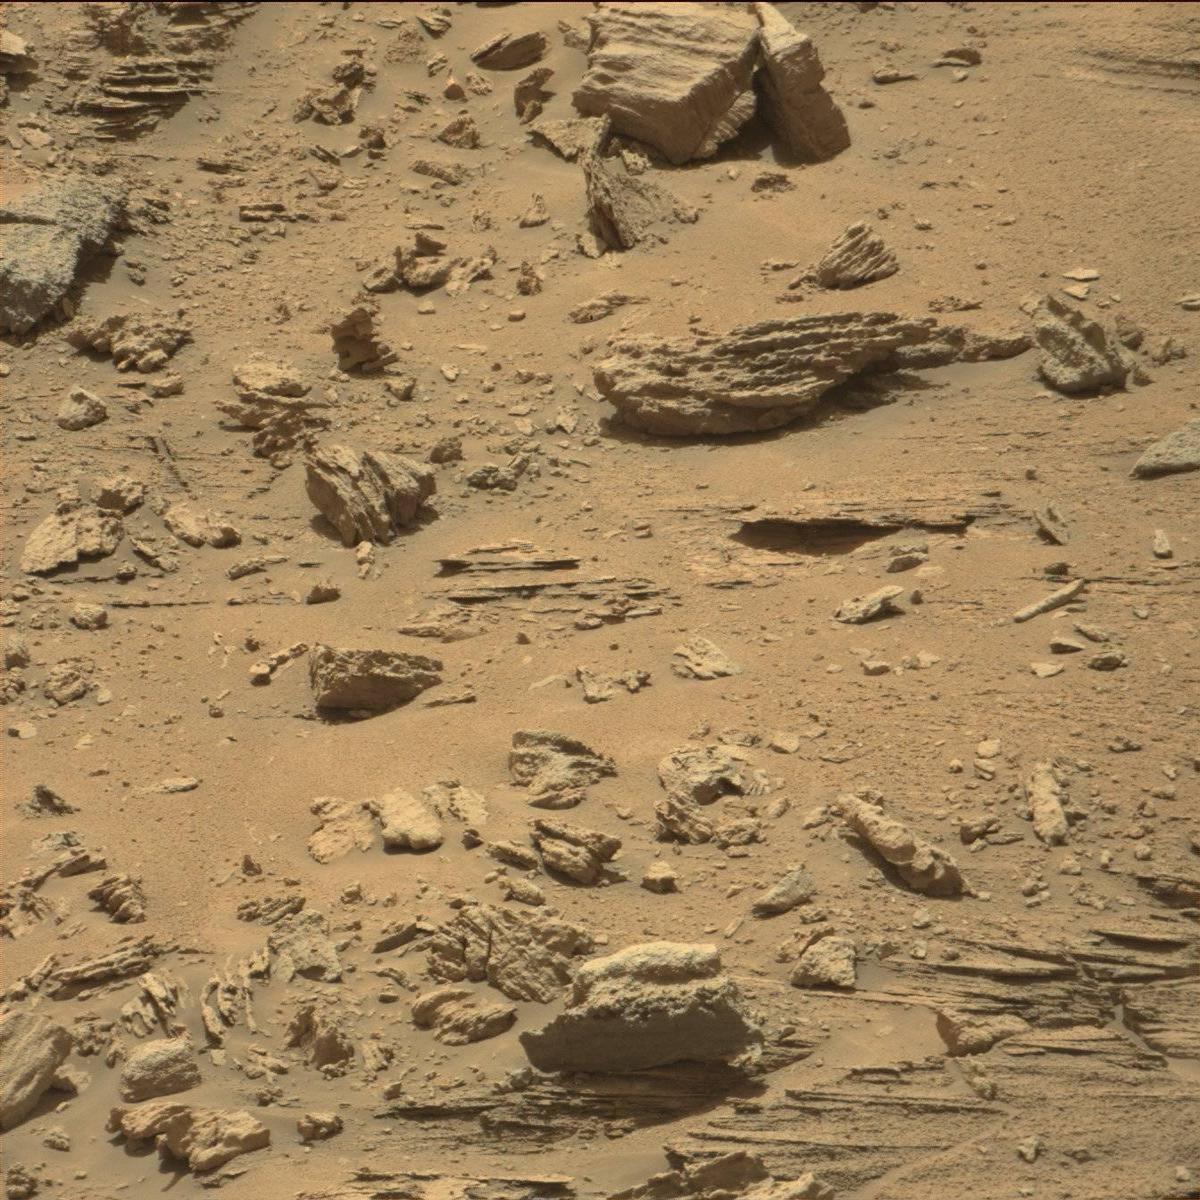
Terrain classes present: Bedrock, Sand / Soil